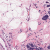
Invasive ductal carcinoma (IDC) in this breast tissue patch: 0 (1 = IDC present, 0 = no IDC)